Question: I am working with Visual studio 2008. I want to work on WPF DataGrid control.
I downloaded <URL> and install it, and then added toolkit reference in my project, but it does not recognize Datagrid control, and does not show it in Toolbox, I even try to add it in toolbox through but when I click WPFToolkit.dll, it gives the error. And even if I write code in XAML it does not recognize dataGrid.

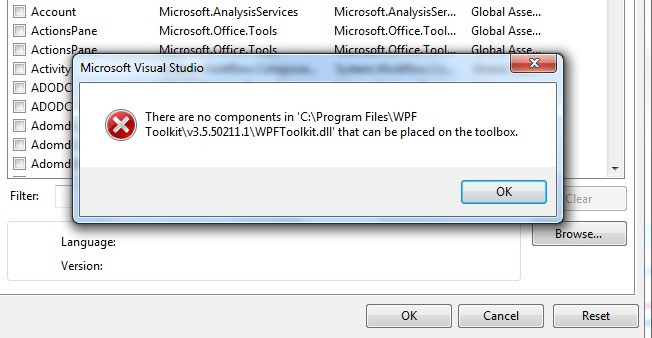
Answer: Ensure you have selected the WPF Components tab before pressing browse. You are telling it to look for WinForms controls in your screenshot.